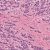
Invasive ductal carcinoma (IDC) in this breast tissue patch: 1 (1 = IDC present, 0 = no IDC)